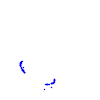
Particle: pion